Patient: sex M, age 37
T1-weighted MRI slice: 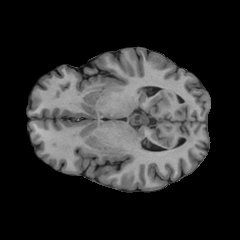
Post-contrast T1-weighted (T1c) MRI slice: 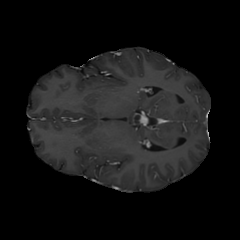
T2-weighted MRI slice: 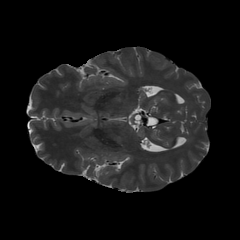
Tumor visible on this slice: no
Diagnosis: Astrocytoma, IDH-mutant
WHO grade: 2